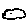
Label: cloud